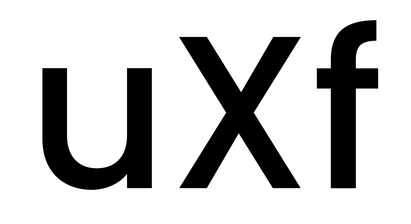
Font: Poppins-Medium